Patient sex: F
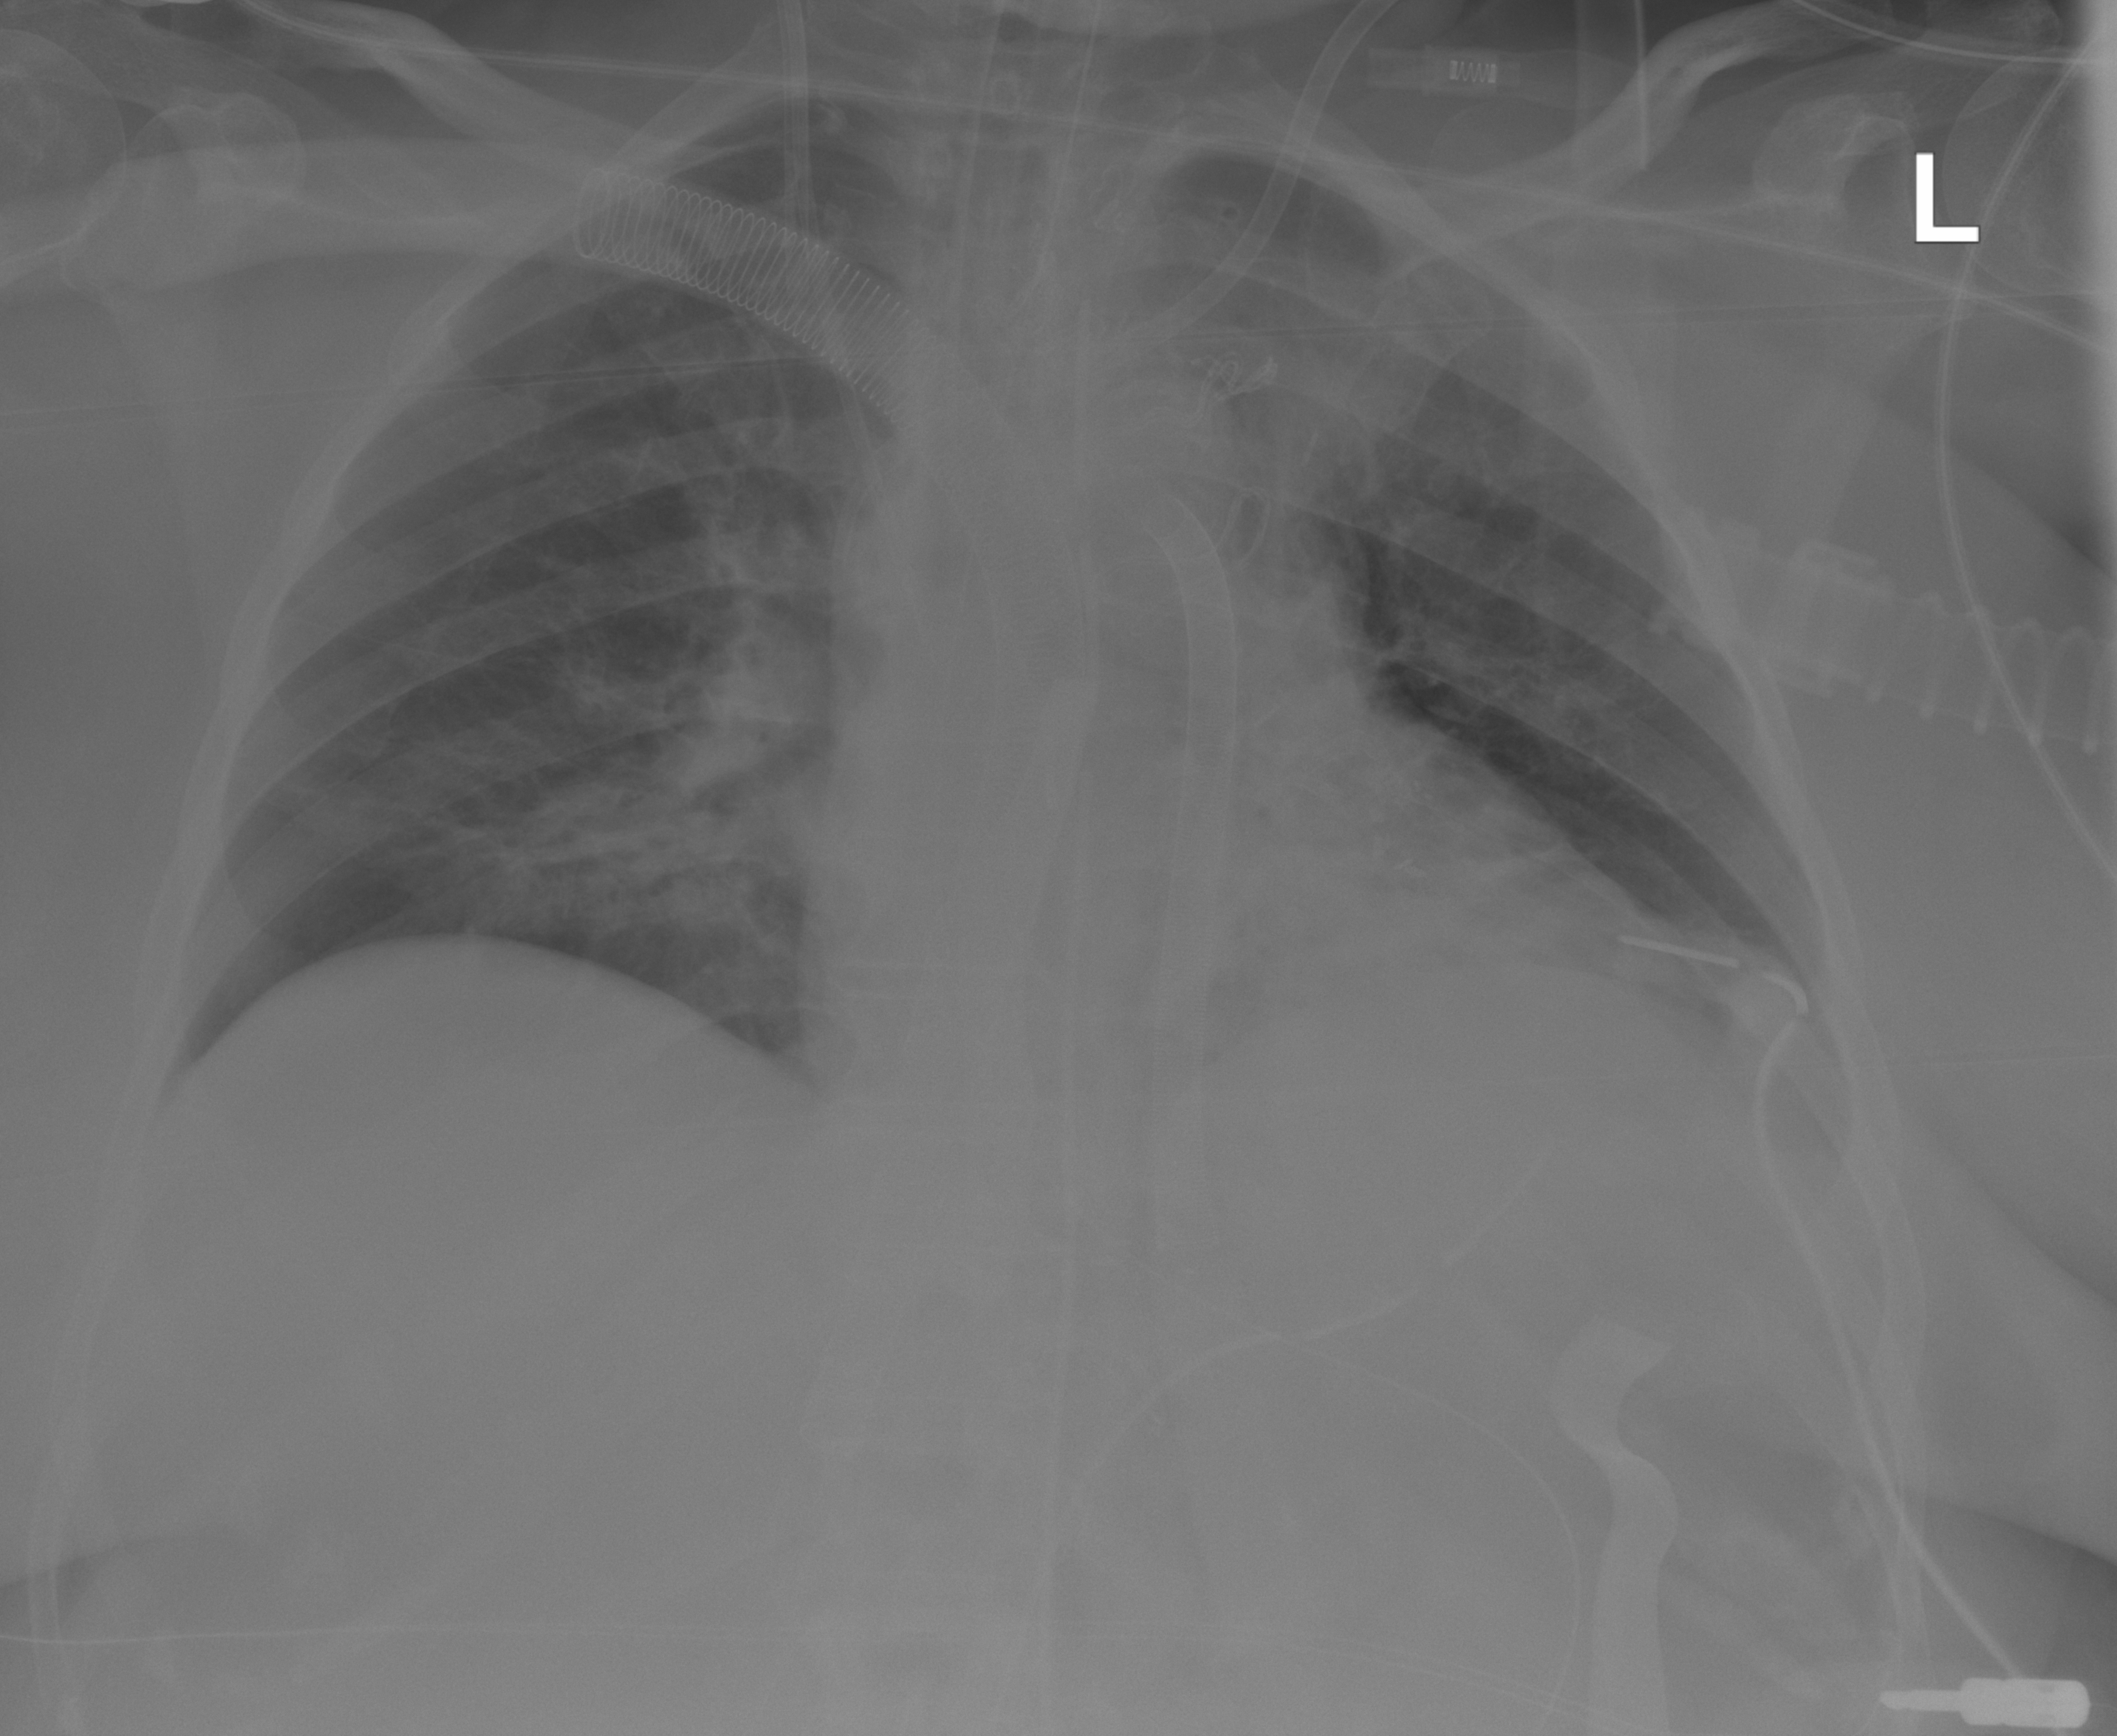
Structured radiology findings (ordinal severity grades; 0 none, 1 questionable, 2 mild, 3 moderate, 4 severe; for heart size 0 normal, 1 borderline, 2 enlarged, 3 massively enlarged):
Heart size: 1
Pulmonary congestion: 0
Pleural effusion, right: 0
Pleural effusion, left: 0
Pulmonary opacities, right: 1
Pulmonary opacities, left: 0
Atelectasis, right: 2
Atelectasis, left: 2